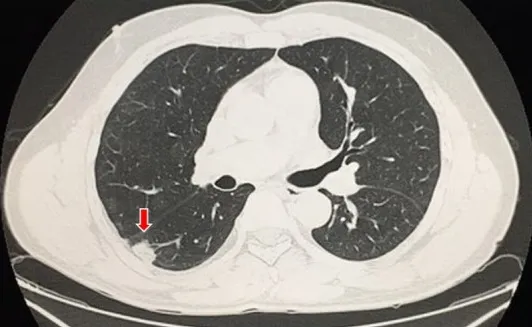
Computed tomography angiography of the chest, with pulmonary parenchyma window, showing area of pulmonary infarction on the right (arrow).
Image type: radiology (ct)